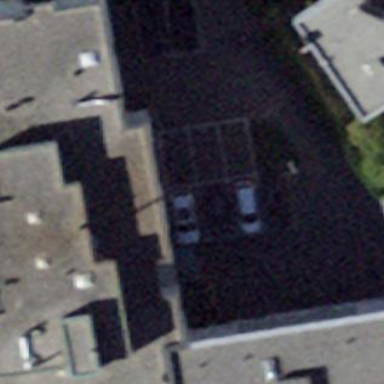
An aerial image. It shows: Nursing home building.